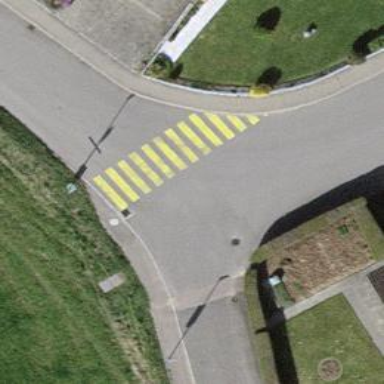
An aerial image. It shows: Uncontrolled zebra crossing.